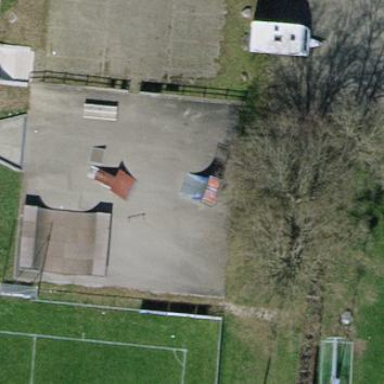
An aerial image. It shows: Pitch for leisure activities.